Interaction volume radius: 5 \u00c5
Interaction volume height: 10 \u00c5
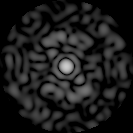
Disorder parameter: 0.8529